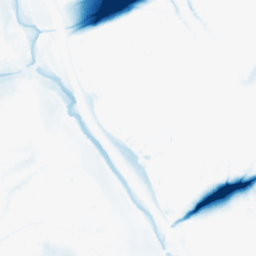
Category: morphological
Decomposition family: morphological_ellipse
Decomposition parameters: operation: closing
width: 50
height: 30
Upsampling method: cubic_mitchell
Upsampling parameters: scale: 4
Upsampling scale: 4